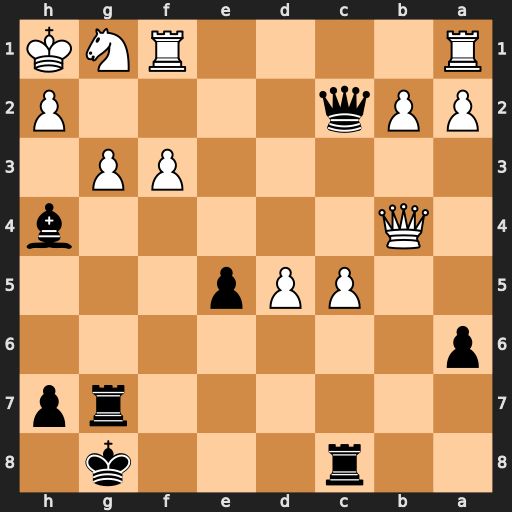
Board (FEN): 2r3k1/6rp/p7/2PPp3/1Q5b/5PP1/PPq4P/R4RNK
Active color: b
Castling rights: -
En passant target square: -
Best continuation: Bxg3 hxg3 Rxg3 Qg4+ Rxg4